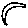
Label: moon